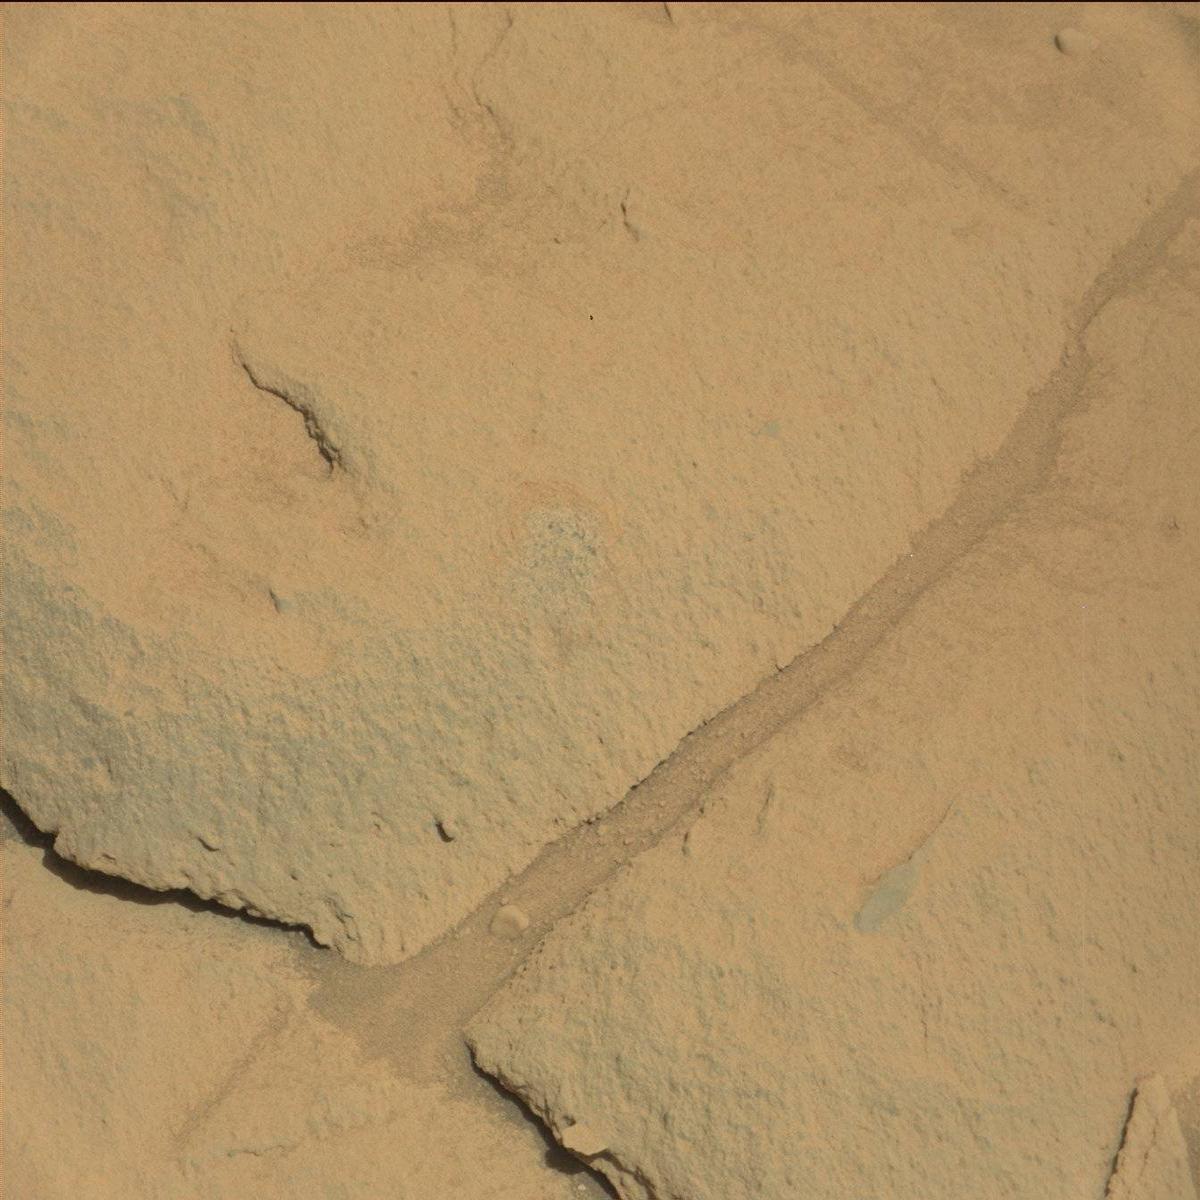
Terrain classes present: Bedrock, Sand / Soil